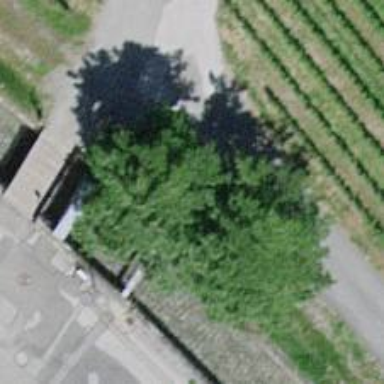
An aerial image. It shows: Black bench.